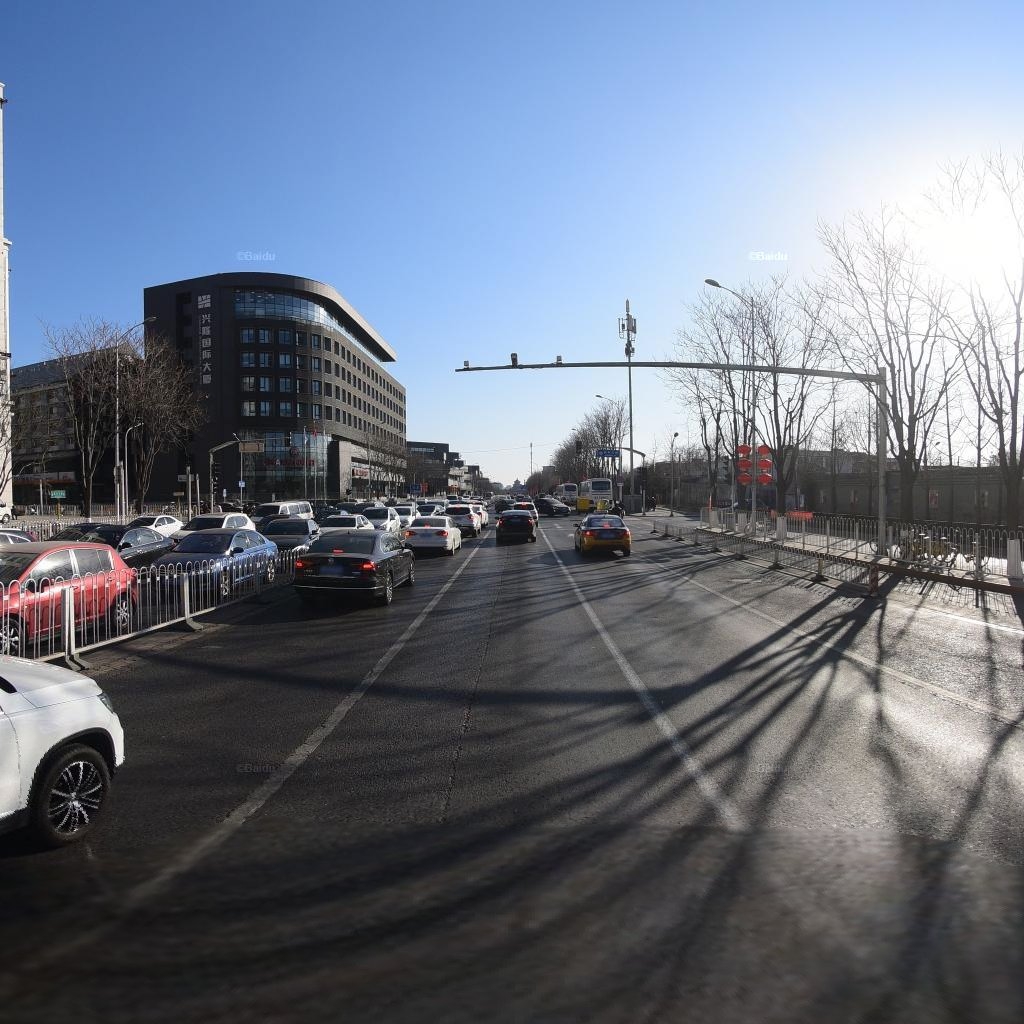
Region: Dongcheng
Road damage annotations: longitudinal crack, longitudinal crack